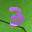
Label: 3